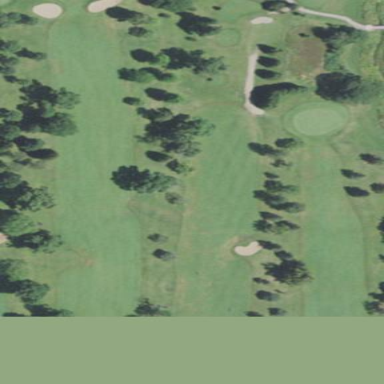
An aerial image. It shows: Golf fairway surrounded by grass.